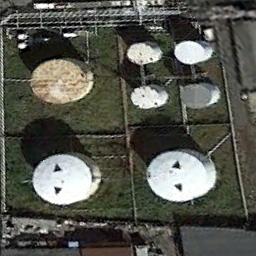
Label: storage tanks